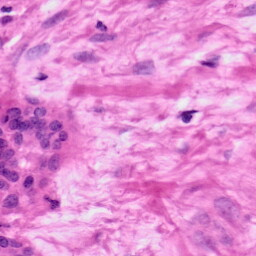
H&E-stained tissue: Ovarian